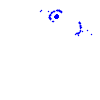
Particle: electron